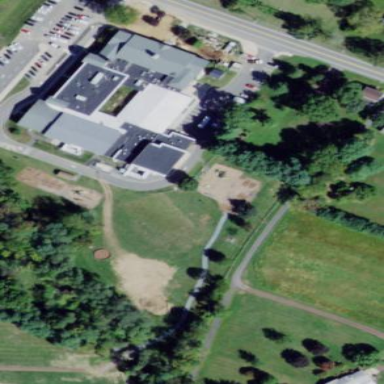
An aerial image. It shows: School.